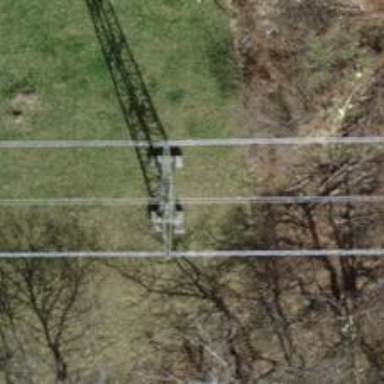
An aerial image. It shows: Lattice structure tower.